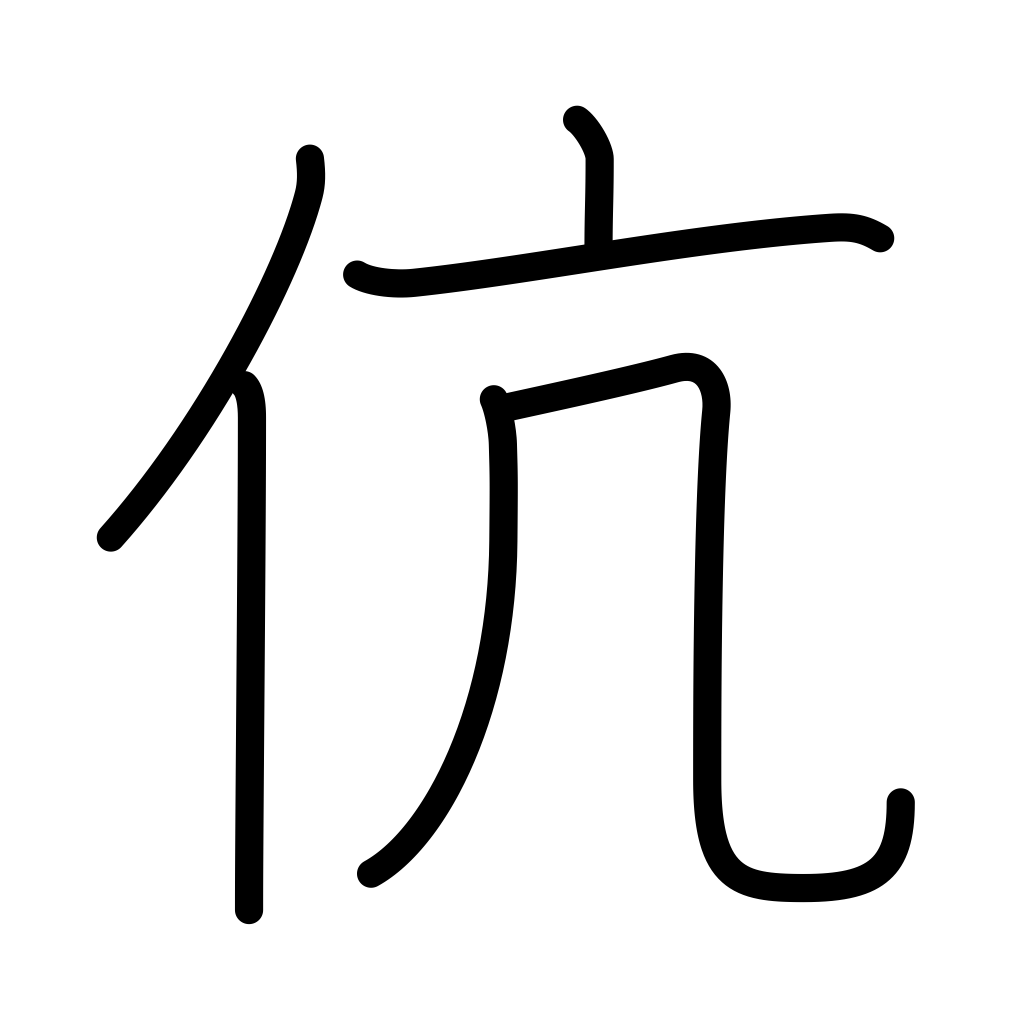
Meaning: same kind, compare with